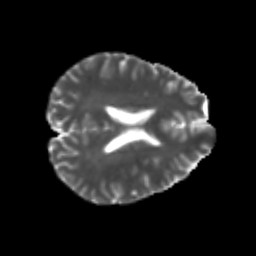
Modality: T2w
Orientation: axial
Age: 21
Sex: male
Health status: healthy
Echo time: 0.074 s